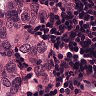
Metastatic tissue present: yes